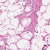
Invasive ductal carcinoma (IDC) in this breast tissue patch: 0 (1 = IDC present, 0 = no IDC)